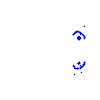
Particle: proton